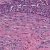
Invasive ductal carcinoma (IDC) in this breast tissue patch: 1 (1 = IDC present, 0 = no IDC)